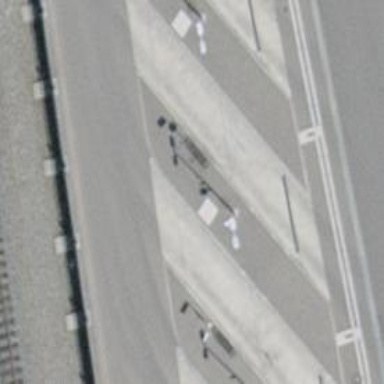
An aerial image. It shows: Bus stop with stop position for public transport.